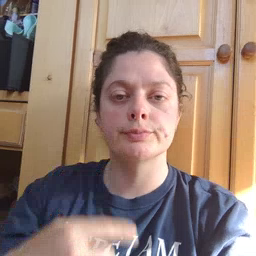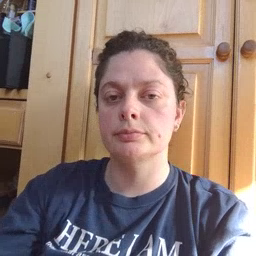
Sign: stuck